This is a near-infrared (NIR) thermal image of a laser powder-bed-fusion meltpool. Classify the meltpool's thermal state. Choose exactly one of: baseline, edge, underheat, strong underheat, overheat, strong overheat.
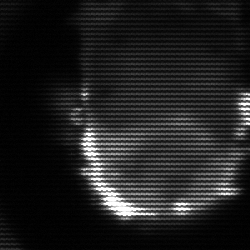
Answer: baseline